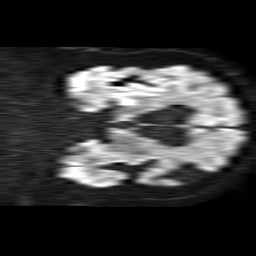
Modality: TRACE
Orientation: coronal
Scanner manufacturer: philips
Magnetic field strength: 1.5 T
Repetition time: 4.6 s
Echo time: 0.08517 s